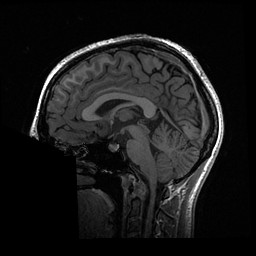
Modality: T1w
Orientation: axial